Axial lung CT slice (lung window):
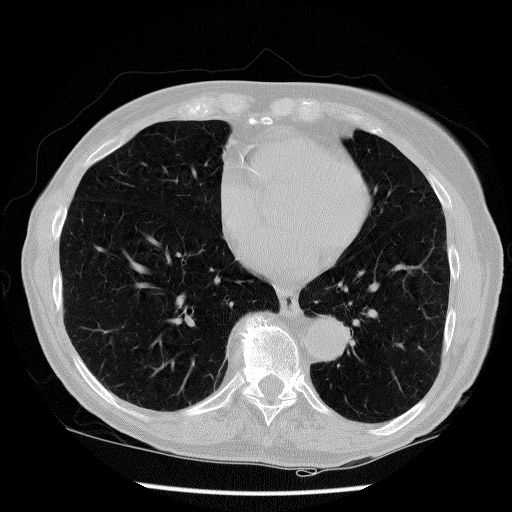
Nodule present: no